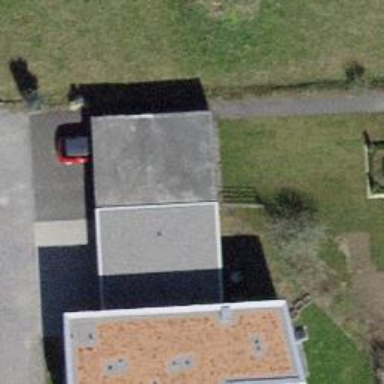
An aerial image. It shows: Garage.